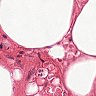
Metastatic tissue present: no